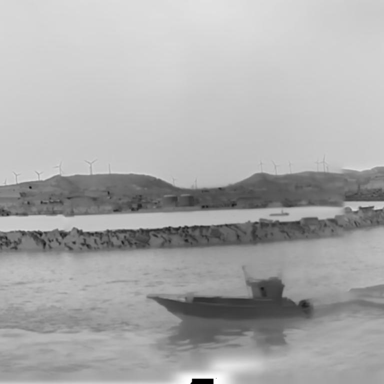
There is a bulk_carrier in the infrared image.